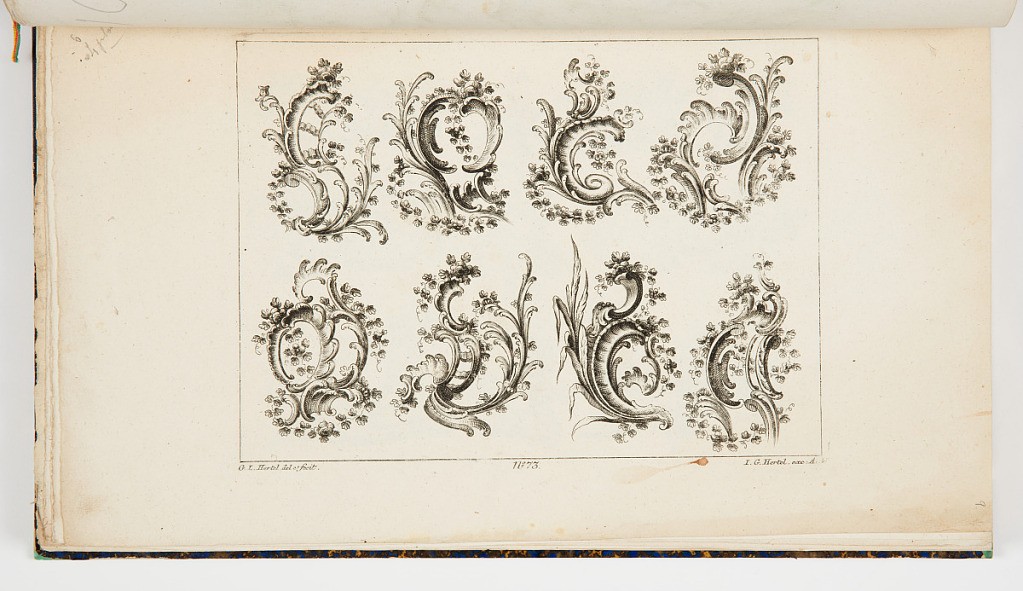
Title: Ornament Designs
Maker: Georg Leopold Hertel, German, active ca. 1780
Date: mid- 18th century
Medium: Etching on off white laid paper
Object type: Print
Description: Designs for eight ornament motifs, featuring elements including scrolls, rinceaux, and garland. The plate is signed and numbered.